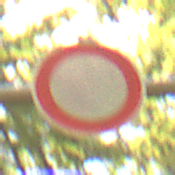
Verkehrszeichen: VerbotFahrzeugeAllerArt
Umgebung: Outdoor, Nature
Tageszeit: Midday
Wetter: PartlyCloudy
Licht: Natural
Jahreszeit: NotSpecified
Kontrast: LowContrast